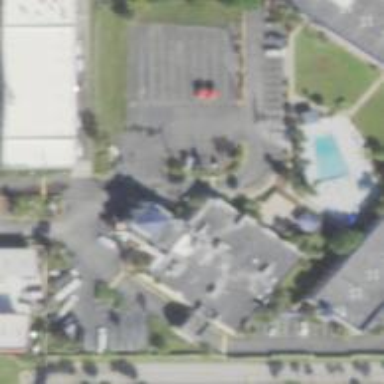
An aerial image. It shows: Hotel building.